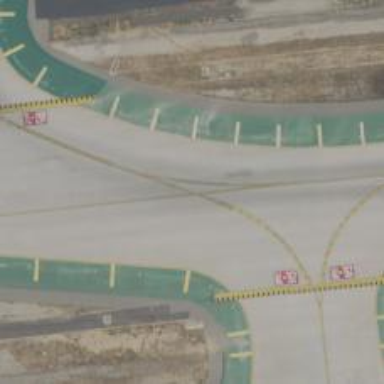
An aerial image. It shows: Image of taxiway at airport.